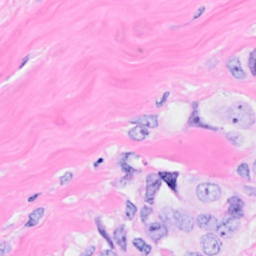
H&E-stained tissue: Breast